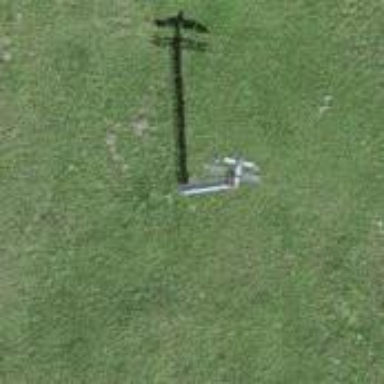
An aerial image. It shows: Pylon for aerialway.